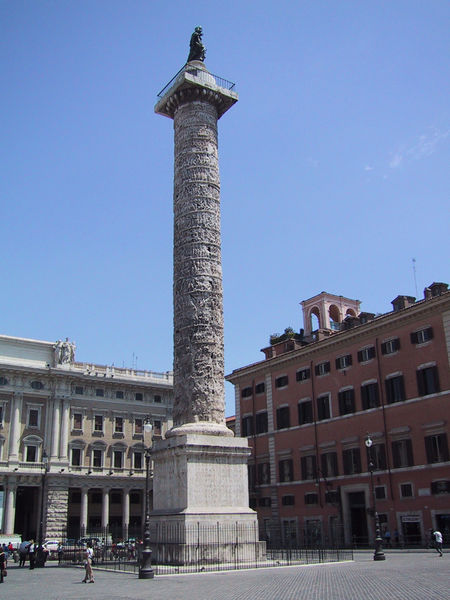
Titel: Ehrensäule des Marc Aurel
Künstler: Domenico Fontana
Standort: Rom, Piazza Colonna (EU - I - Latium)
Schlagwörter: blau, held, himmel, menschen, stadt, braun, fenster, laterne, marmor, säule, gebäude, haus, rot, zaun, band, mensch, sockel, stein, häuser, kirche, figur, skulptur, statue, relief, schrift, italien, platz, kaiser, inschrift, bronze, foto, palazzi, beton, denkmal, rathaus, arkaden, rom, antik, general, feldherr, basis, admiral, mediterran, relif, siegessäule, hauptplatz, statur, trajan, trajansäule, stadr, heldenplatz, traian, firur, siegesdäule